Interaction volume radius: 5 \u00c5
Interaction volume height: 30 \u00c5
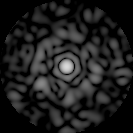
Disorder parameter: 0.8008